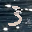
Label: 3